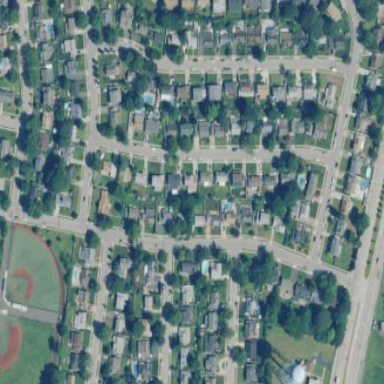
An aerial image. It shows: Single-family residential area.